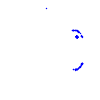
Particle: pion